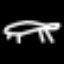
Label: squiggle